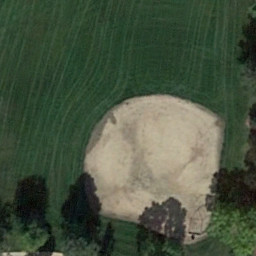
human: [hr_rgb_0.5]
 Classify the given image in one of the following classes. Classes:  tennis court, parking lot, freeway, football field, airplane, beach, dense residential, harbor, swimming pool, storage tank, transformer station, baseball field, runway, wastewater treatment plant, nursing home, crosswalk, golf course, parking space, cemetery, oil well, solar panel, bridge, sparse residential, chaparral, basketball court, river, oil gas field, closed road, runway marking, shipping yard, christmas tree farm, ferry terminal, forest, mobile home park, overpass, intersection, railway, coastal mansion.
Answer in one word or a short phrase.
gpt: baseball field